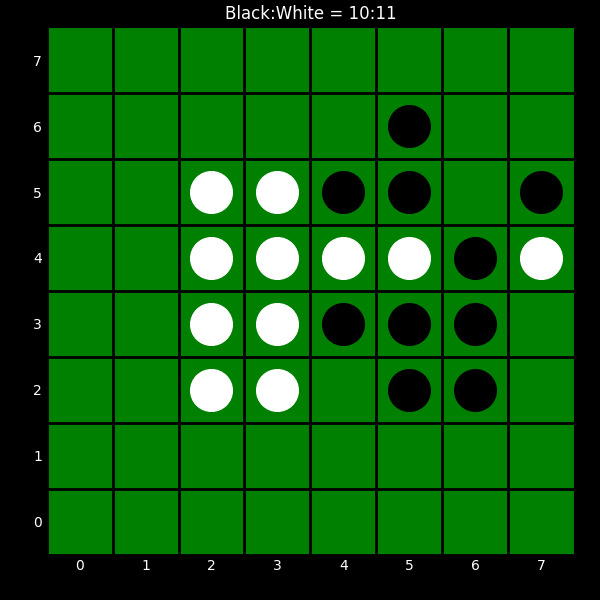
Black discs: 10
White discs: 11